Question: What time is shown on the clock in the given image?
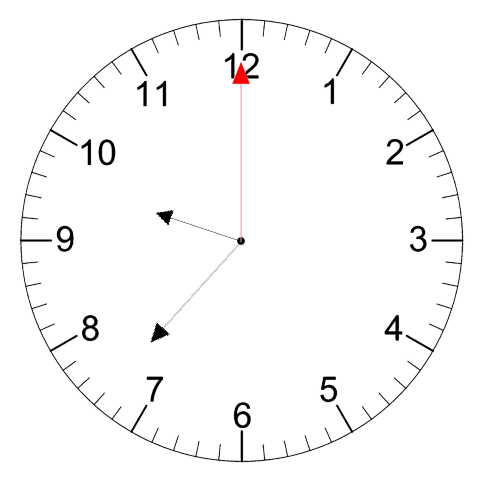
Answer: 09:37:00